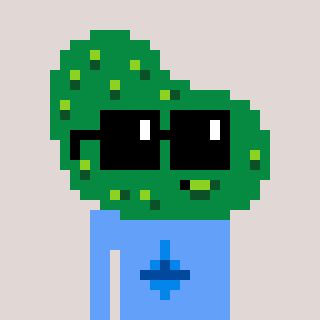
a pixel art character with square black sunglasses, a pickle-shaped head and a blue-colored body on a warm background